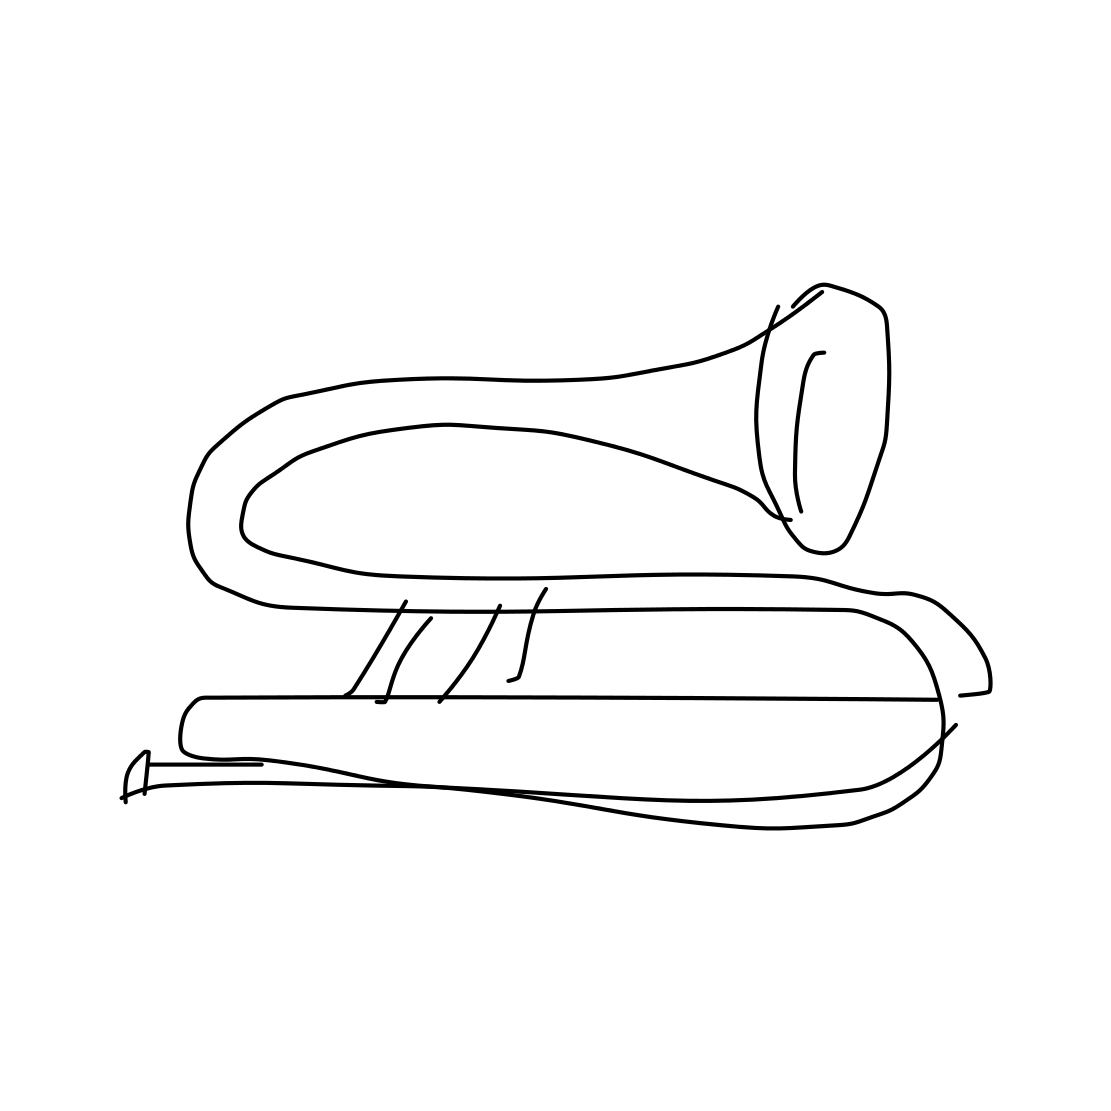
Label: trombone